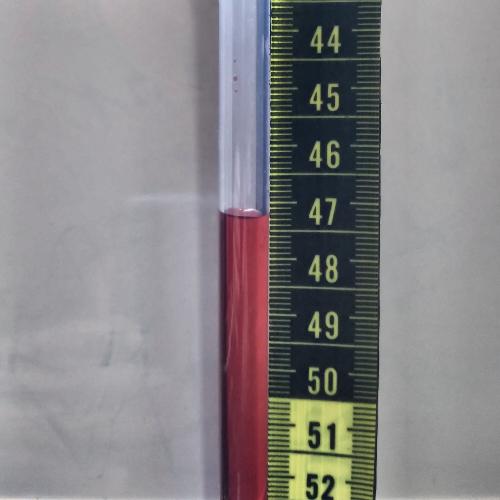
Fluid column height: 47.2 cm